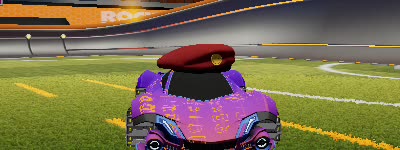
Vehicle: werewolf